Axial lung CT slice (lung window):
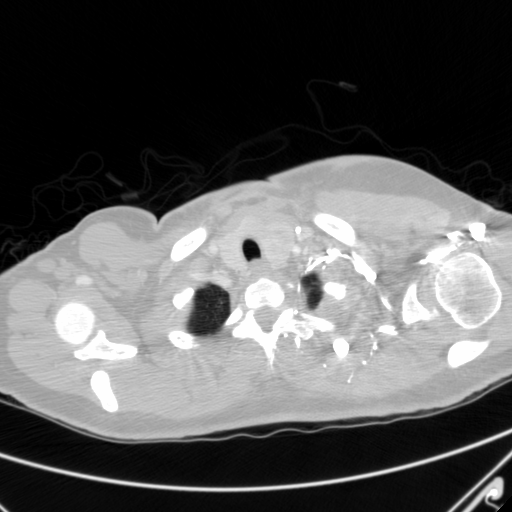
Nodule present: no